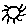
Label: sun